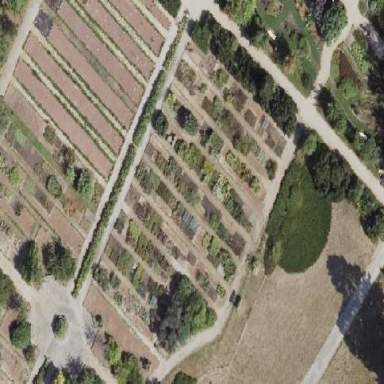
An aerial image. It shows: Flowerbed that is used for landscaping or gardening purposes.